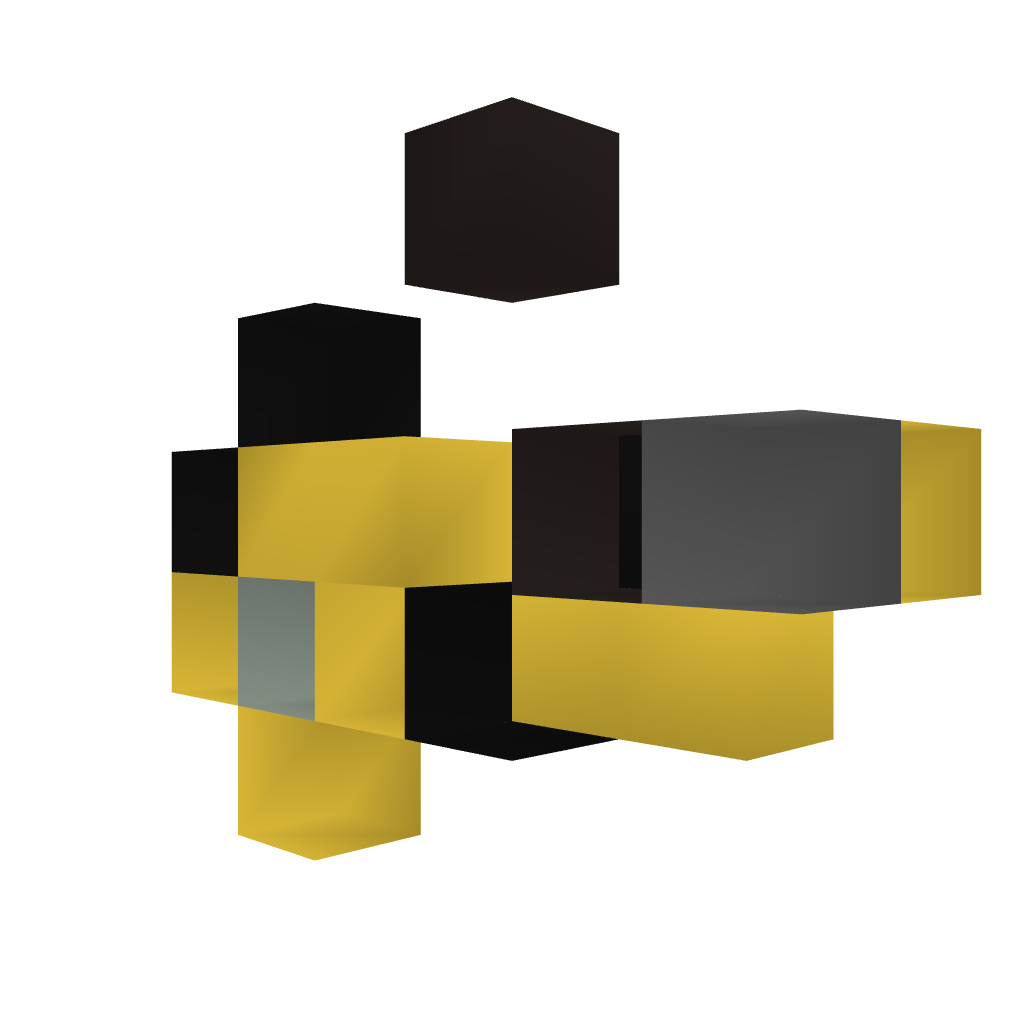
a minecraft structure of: Shop (Dispenser)